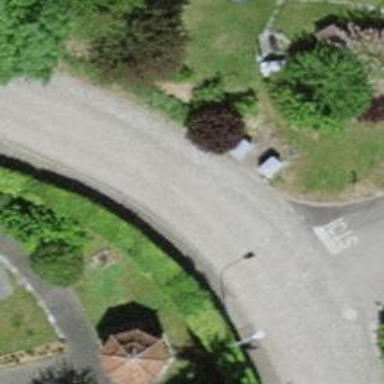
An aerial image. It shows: Residential road with asphalt surface.